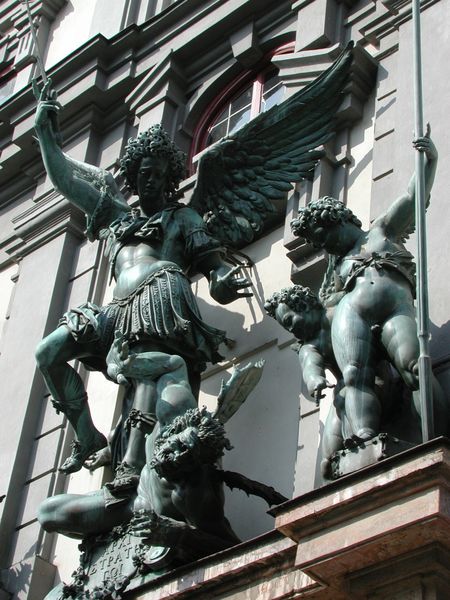
Titel: Hl. Michael als Sieger über Luzifer
Künstler: Hans Reichle
Standort: Augsburg, Zeughaus (EU - D - B)
Schlagwörter: flügel, kampf, nackt, marmor, schmuck, gebäude, bart, mord, figur, locken, kinder, engel, putte, skulptur, statue, farbig, fassade, lanze, tafel, bronze, foto, messing, kupfer, schwert, text, dämon, rüstung, skulpturen, teufel, satyr, sturz, putten, stauen